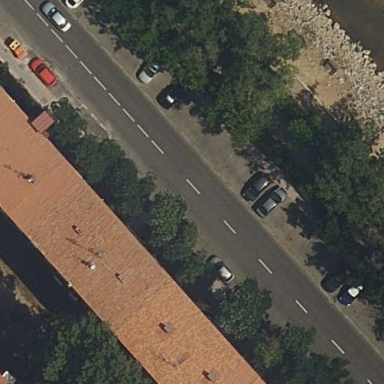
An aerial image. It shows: Parking area with surface.